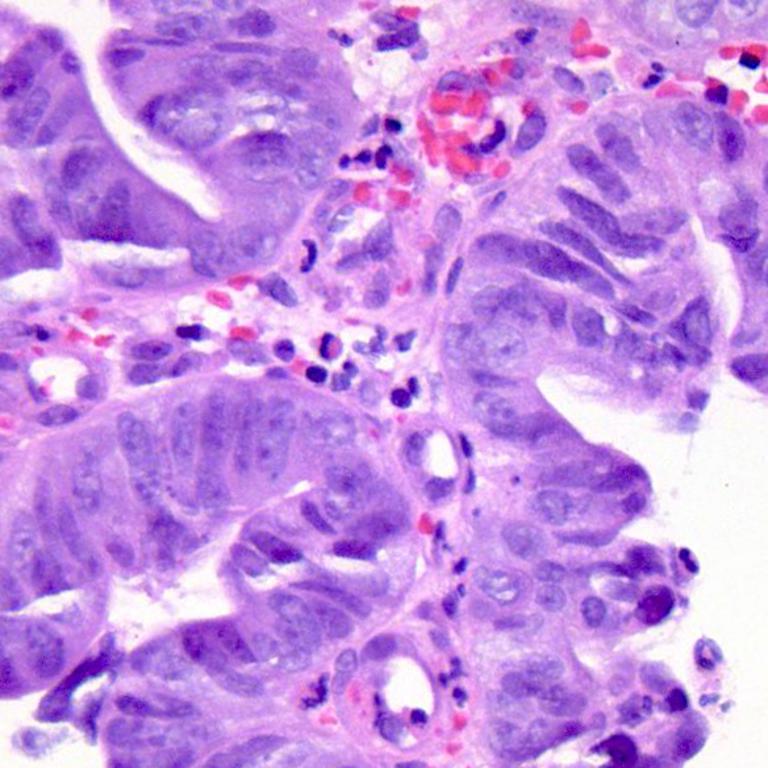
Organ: colon
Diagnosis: adenocarcinomas